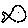
Label: fish